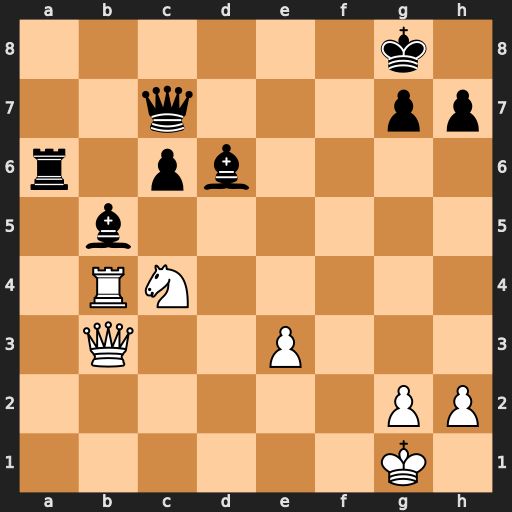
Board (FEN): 6k1/2q3pp/r1pb4/1b6/1RN5/1Q2P3/6PP/6K1
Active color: w
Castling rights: -
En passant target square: -
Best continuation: Ne5+ Kf8 Rf4+ Ke7 Qf7+ Kd8 Qg8+